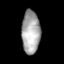
Tissue: lung
Cell type: Epithelial cells
Senescence score: 0.6974
Nuclear area (px): 778
Mean DAPI intensity: 166.844